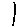
Label: line